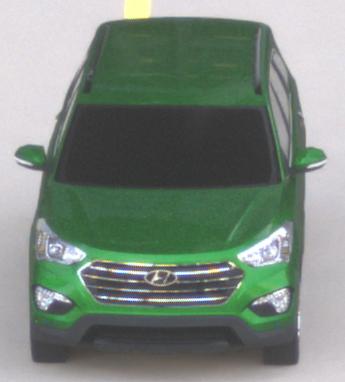
Make: Hyundai
Model: Santa Fe 2.4 GDI
Detailed model: Santa Fe (DM)
Model produced from: 2017/08
Model produced until: 2018/01
Doors: 5
Color: green
Road condition: dry road
Daytime: sunrise or sunset
Contrast: medium contrast